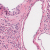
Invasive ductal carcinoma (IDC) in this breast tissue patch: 1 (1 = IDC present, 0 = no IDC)